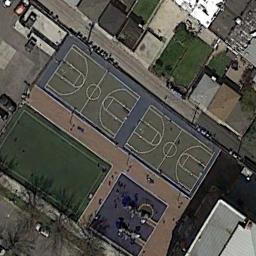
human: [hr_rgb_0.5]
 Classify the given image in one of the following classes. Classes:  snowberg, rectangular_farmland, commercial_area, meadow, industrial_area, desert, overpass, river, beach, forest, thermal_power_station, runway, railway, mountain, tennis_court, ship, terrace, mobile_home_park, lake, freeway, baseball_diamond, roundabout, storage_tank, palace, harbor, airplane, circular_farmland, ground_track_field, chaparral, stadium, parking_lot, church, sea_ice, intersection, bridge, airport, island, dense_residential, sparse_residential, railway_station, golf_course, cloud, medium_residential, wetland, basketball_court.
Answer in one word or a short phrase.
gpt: basketball_court